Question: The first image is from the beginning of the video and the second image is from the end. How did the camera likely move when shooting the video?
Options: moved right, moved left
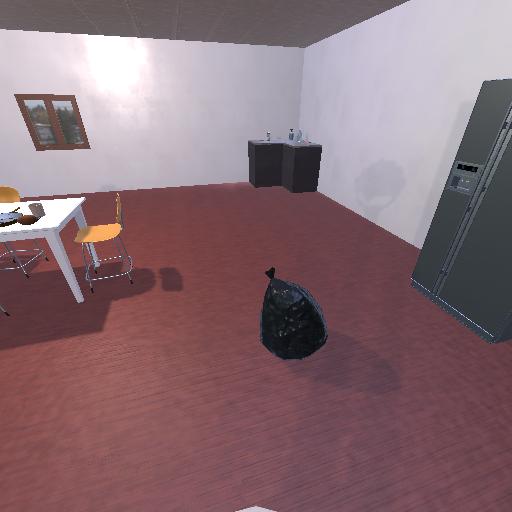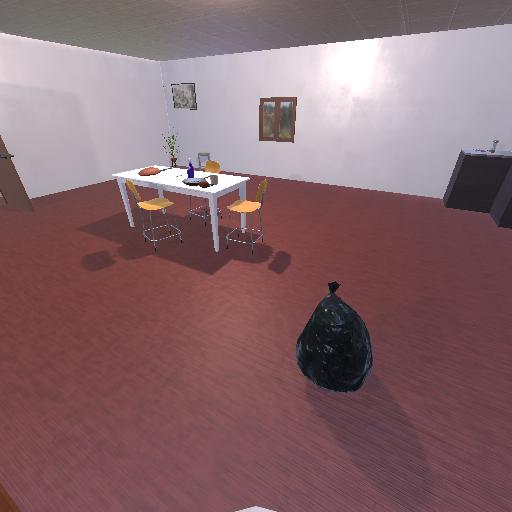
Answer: moved right